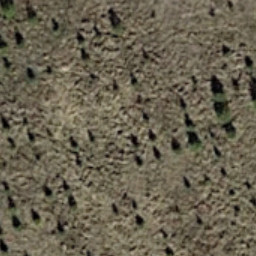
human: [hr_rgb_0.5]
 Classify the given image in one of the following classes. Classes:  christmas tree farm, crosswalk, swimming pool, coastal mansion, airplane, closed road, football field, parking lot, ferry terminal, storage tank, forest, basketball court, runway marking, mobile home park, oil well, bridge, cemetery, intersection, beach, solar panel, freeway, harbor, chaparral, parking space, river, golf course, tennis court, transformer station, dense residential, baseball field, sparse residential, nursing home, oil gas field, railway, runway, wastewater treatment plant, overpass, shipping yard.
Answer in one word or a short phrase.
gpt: christmas tree farm